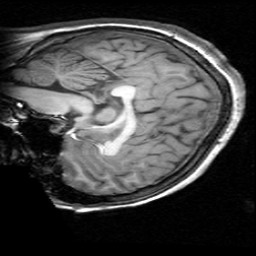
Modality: T1w
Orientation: sagittal
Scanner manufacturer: ge
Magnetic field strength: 3 T
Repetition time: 0.009036 s
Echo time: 0.00184 s